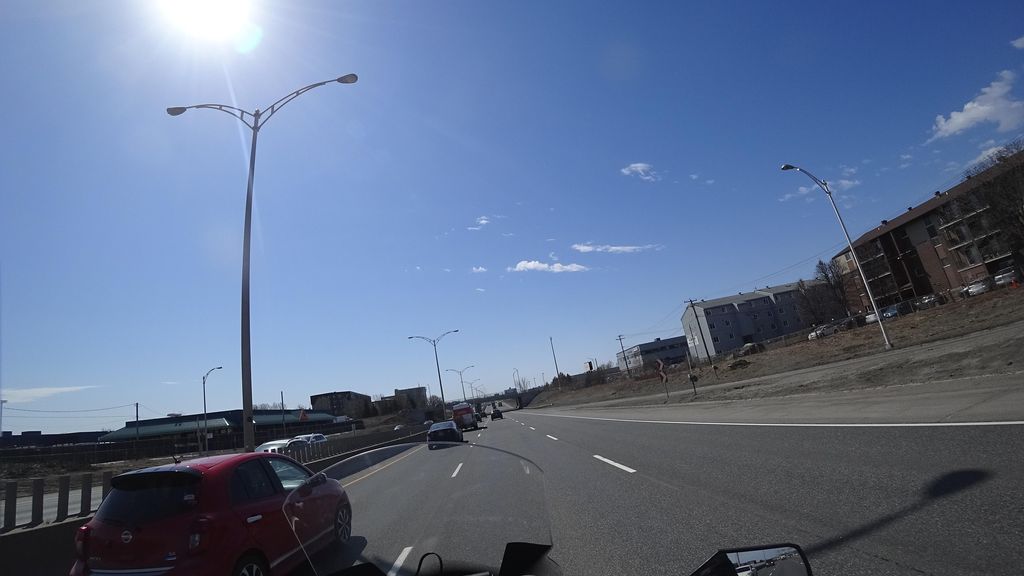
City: quebec_city